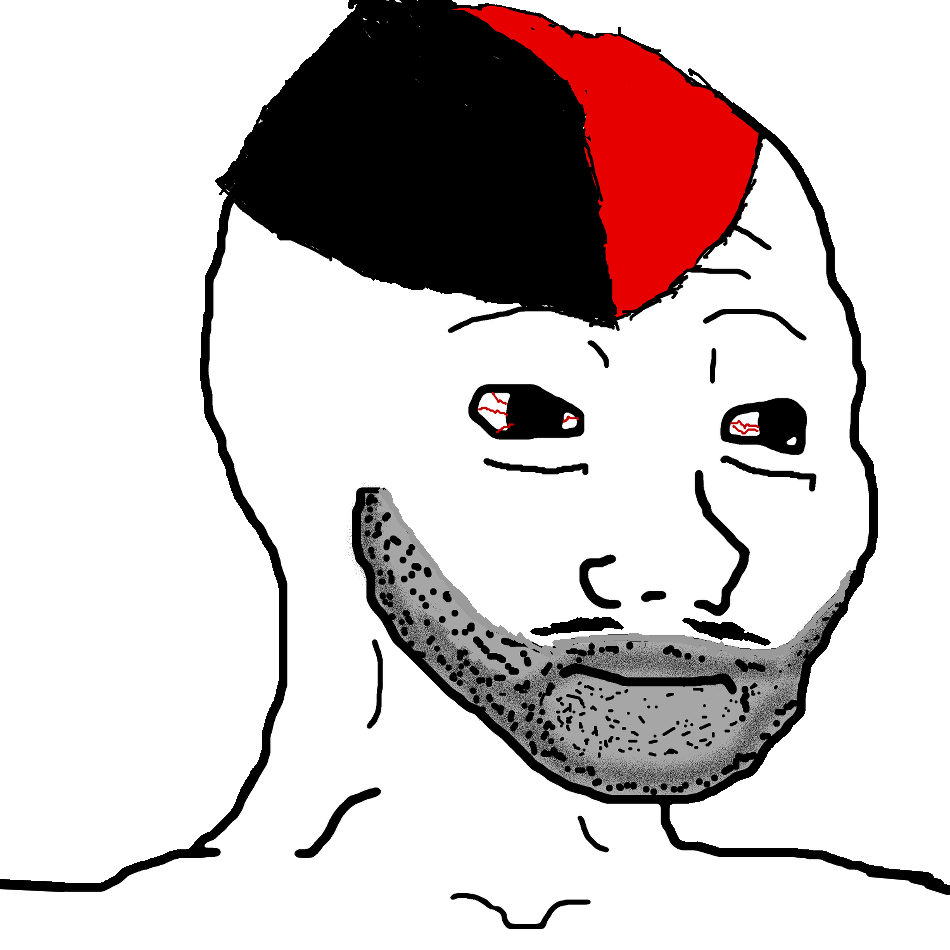
Label: 5_Doomer